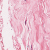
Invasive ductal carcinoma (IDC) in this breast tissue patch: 0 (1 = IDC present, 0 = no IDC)